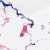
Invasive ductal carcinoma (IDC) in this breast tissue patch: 0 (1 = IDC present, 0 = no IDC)